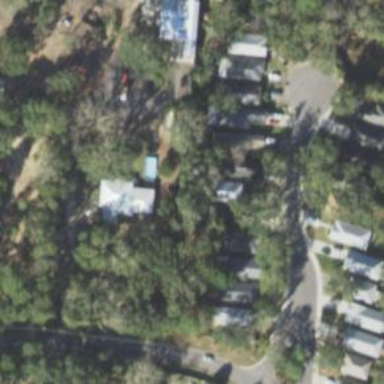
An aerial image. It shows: Residential area composed of single-family homes.